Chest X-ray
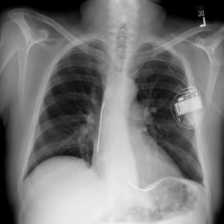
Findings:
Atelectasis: negative
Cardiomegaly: negative
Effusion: negative
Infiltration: negative
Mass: negative
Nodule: negative
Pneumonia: negative
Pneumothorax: negative
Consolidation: negative
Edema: positive
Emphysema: negative
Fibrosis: negative
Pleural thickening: negative
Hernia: negative